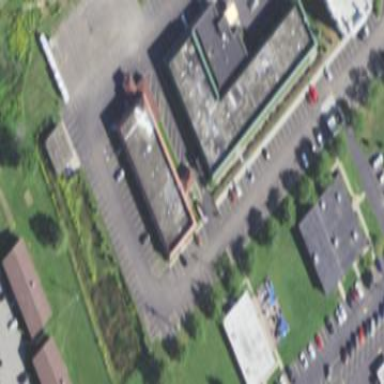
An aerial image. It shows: Hotel building.